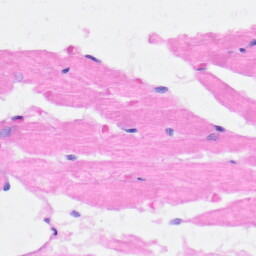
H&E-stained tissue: Heart